Field crop: maize
Growth stage: 2
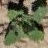
Species: chenopodium